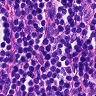
Metastatic tissue present: no